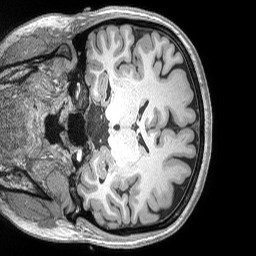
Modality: T1w
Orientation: coronal
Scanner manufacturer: siemens
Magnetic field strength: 3 T
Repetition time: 2.53 s
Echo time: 0.00169 s